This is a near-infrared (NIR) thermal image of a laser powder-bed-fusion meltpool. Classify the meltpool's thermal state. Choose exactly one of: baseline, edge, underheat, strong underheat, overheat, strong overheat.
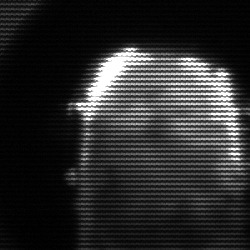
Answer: baseline